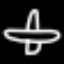
Label: airplane